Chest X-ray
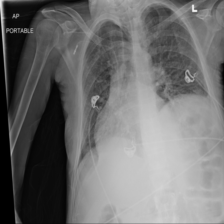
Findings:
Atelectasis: negative
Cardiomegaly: negative
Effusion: negative
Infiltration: negative
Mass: negative
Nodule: negative
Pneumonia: negative
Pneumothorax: negative
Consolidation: negative
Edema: negative
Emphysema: negative
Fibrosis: negative
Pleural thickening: negative
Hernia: negative